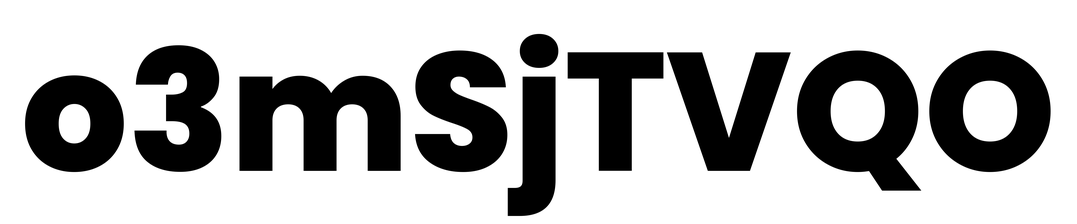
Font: Poppins-ExtraBold